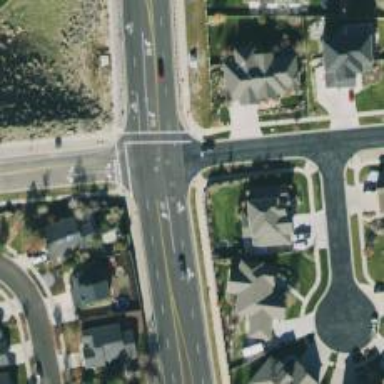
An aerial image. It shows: Road with stop sign.